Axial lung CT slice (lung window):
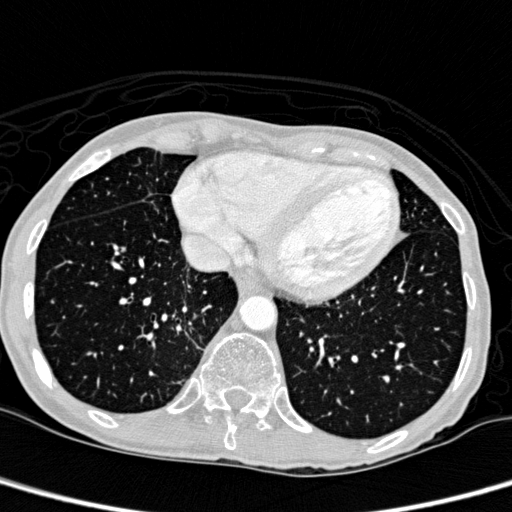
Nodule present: no